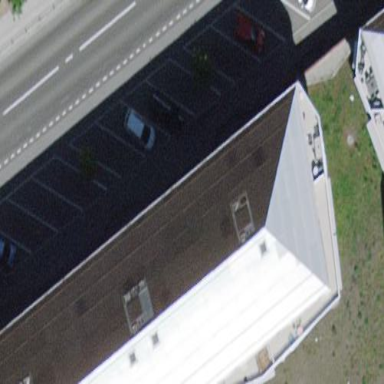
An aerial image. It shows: Street-side parking area.